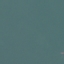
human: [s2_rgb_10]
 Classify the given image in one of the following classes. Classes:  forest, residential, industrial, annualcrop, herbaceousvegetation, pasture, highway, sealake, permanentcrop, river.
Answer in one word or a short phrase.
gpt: SeaLake